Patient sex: F
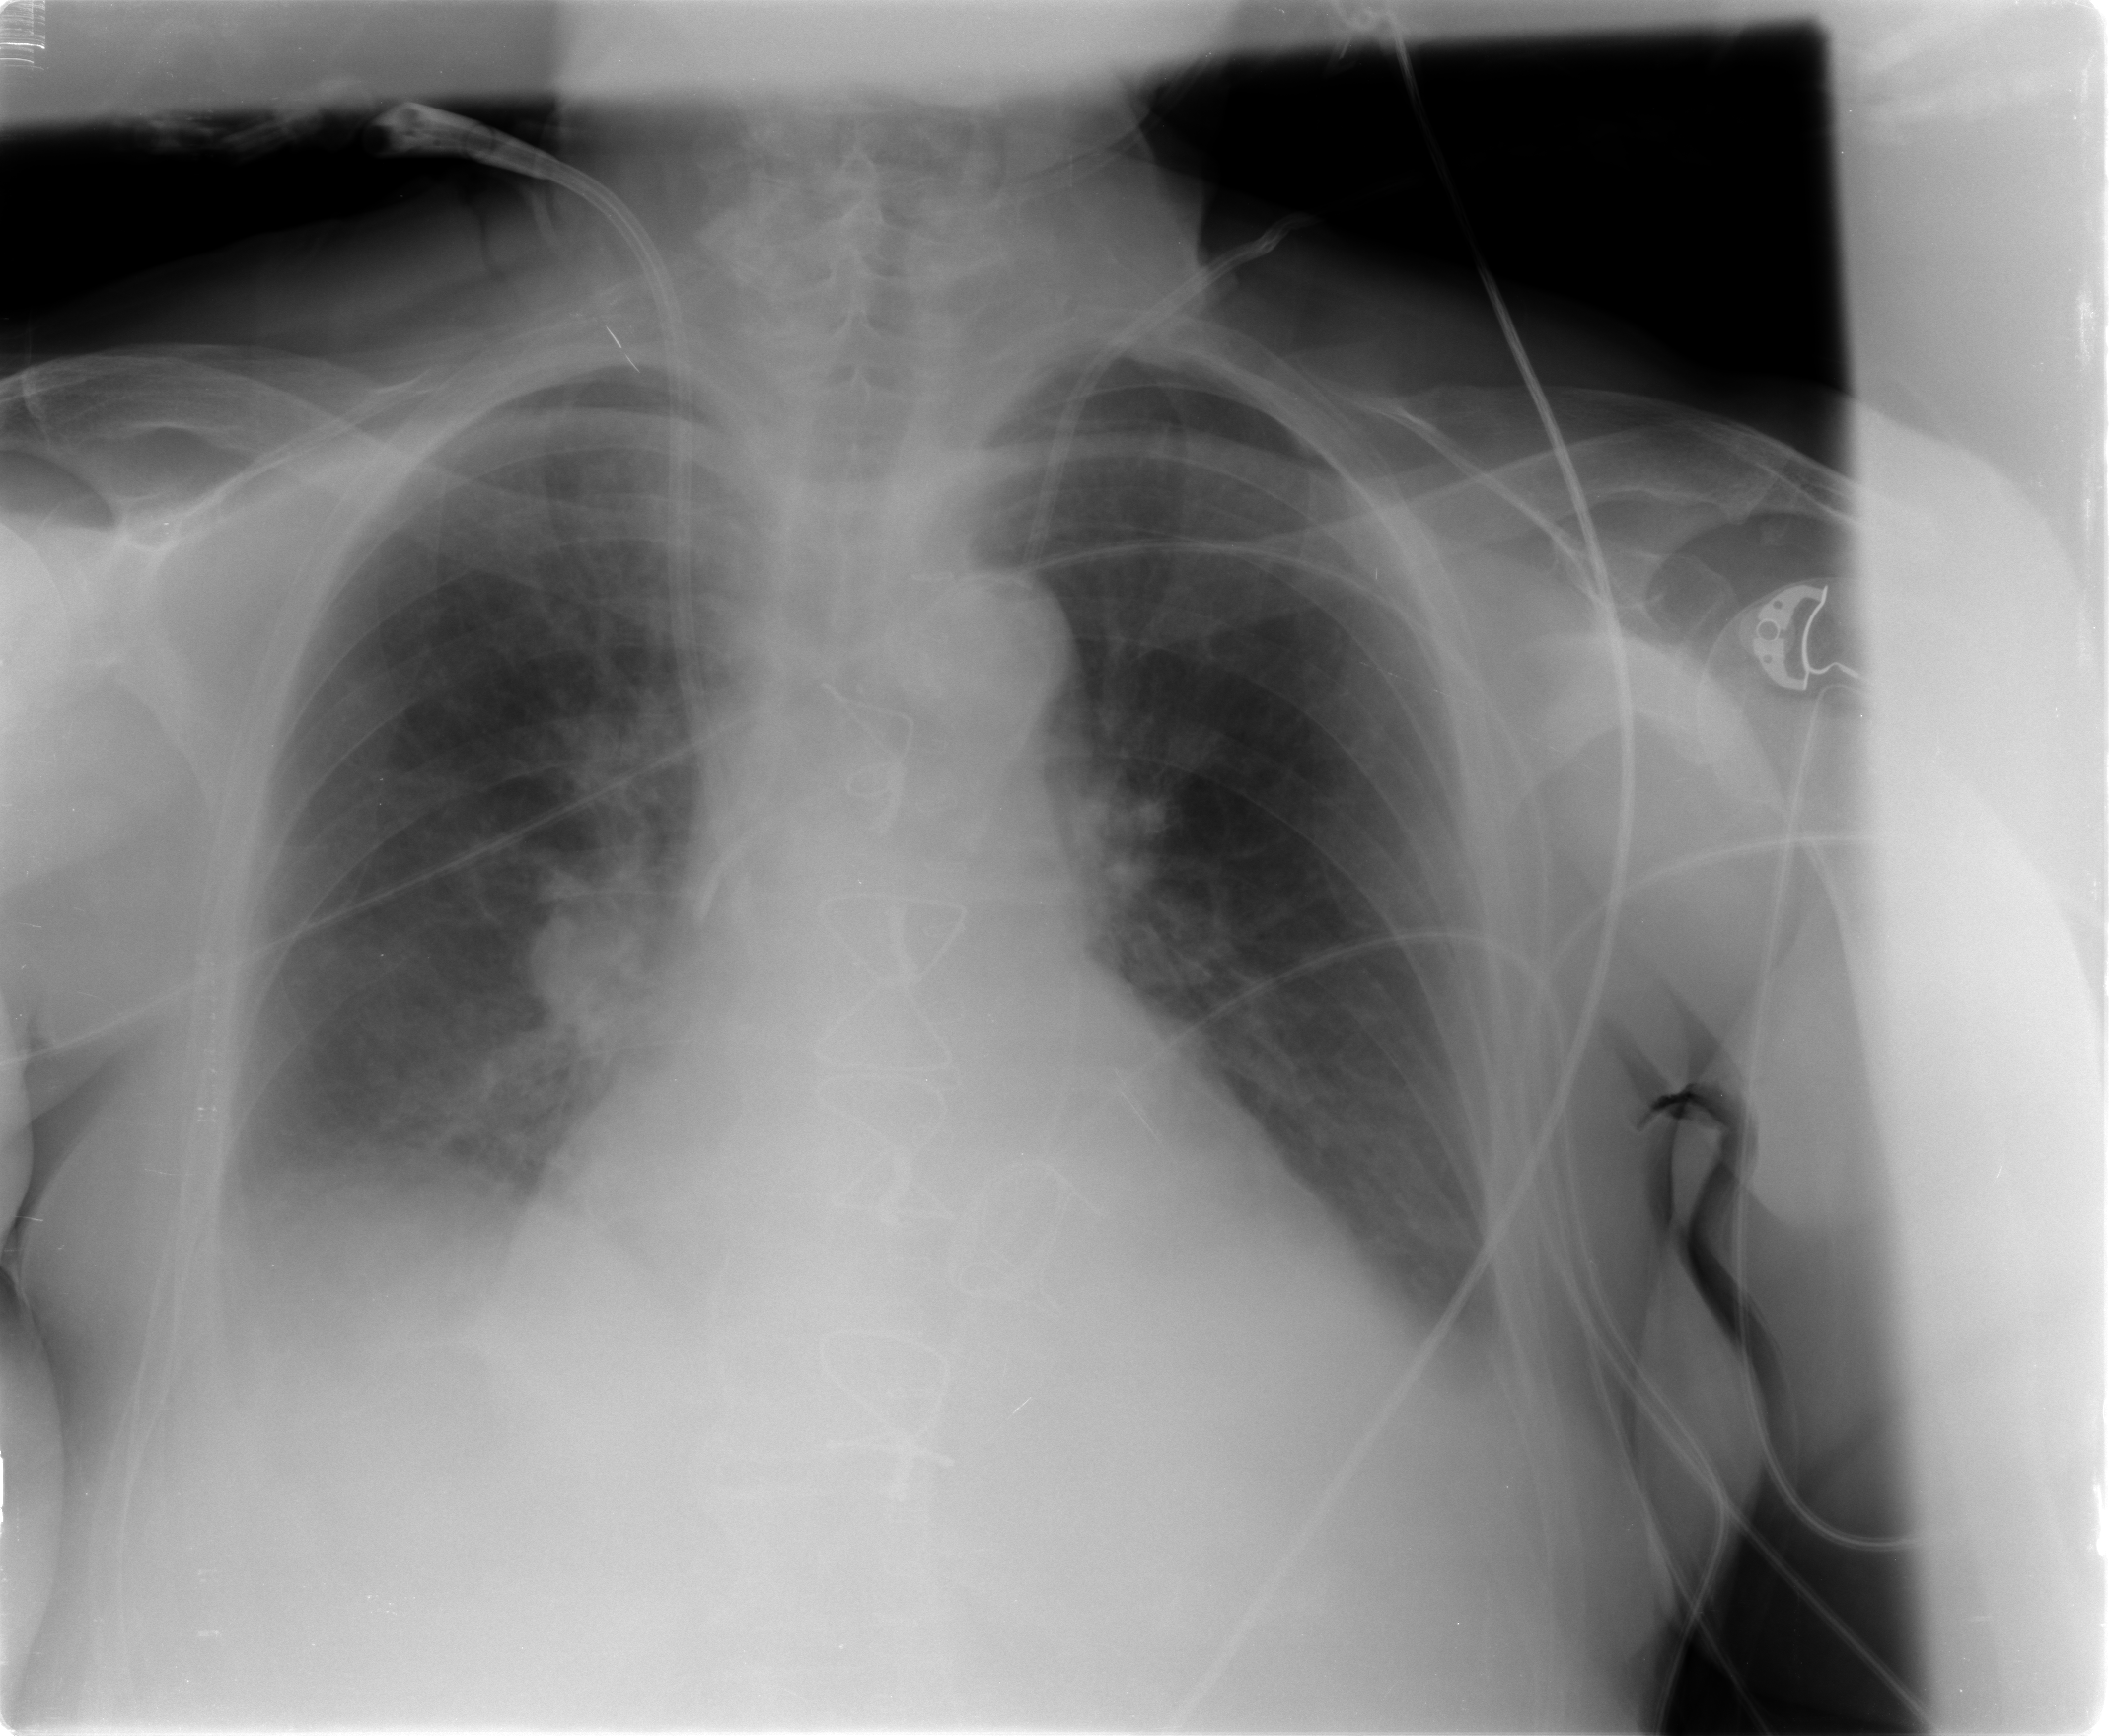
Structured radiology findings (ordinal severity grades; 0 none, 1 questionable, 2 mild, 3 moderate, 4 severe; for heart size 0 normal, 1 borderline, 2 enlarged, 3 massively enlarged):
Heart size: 3
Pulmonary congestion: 2
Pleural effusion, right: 2
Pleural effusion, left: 2
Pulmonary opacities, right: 0
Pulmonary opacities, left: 0
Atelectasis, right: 2
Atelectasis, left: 2